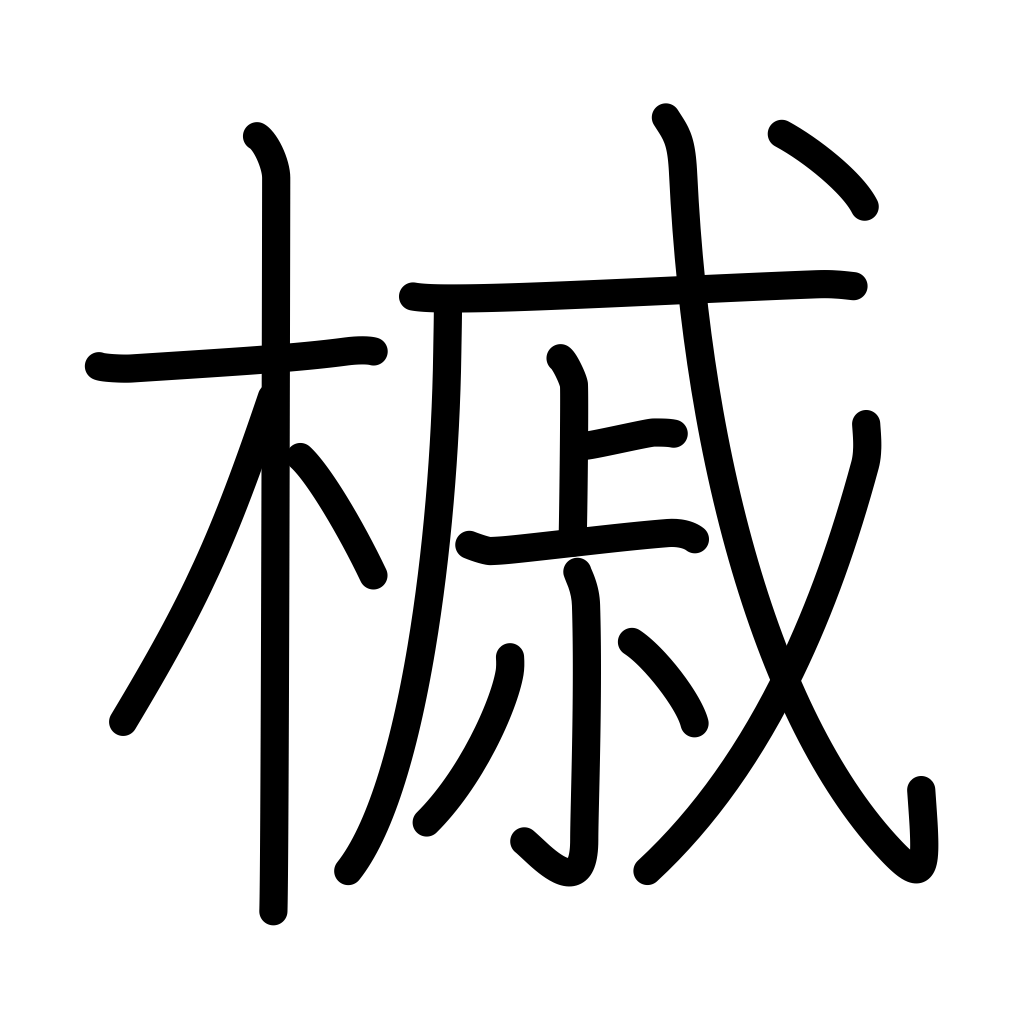
Meaning: maple tree